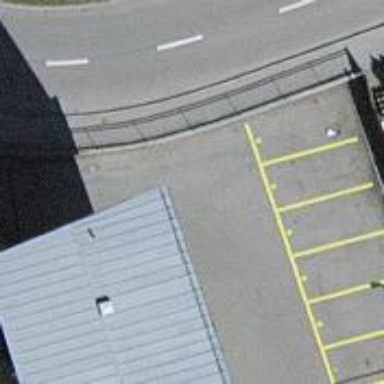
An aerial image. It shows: Lift gate barrier.